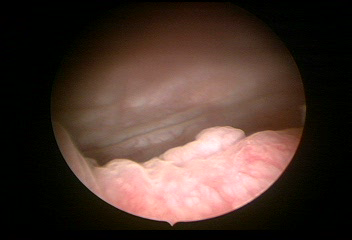
Modality: WLC
Class: Normal mucosa
Bladder cancer association: No